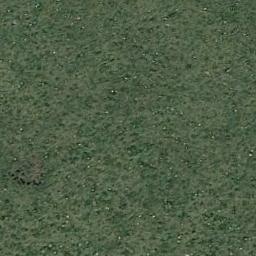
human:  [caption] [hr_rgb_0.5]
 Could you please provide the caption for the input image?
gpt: The meadow is dense but uneven .

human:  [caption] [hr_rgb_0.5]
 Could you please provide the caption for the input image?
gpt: There is a wood on the grass .

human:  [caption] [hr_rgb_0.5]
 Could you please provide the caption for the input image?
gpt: This meadow has dense lower grasses and some taller grasses .

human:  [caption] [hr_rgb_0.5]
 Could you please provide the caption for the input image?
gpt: The meadow is full of sparse grass .

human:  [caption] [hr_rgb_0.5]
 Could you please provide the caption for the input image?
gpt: A dense meadow with many green grass .